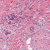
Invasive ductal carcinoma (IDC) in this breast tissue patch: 0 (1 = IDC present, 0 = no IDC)